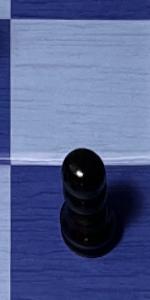
Label: Pawn_Black